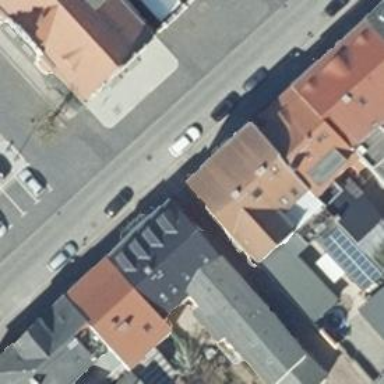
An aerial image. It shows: Fast food establishment.